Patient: sex F, age 54
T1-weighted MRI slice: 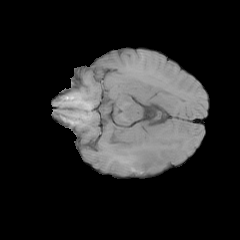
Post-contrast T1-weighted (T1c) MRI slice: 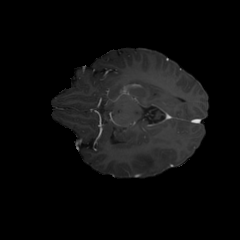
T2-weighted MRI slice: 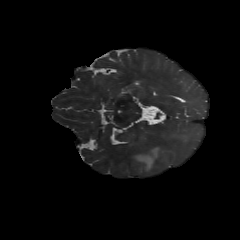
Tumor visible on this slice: yes
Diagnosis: Glioblastoma, IDH-wildtype
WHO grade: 4